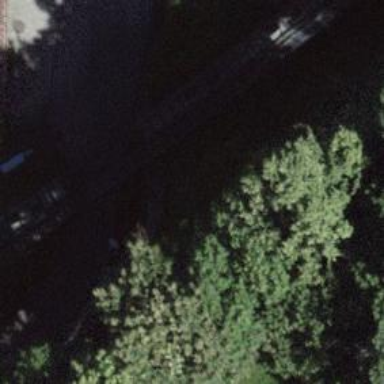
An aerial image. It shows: Single-track funicular railway bridge.